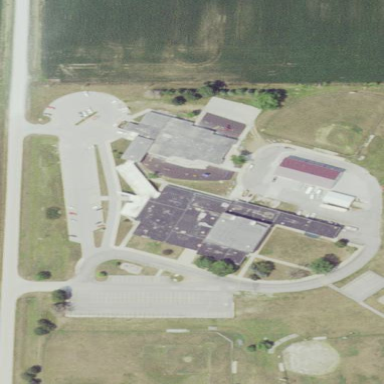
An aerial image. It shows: School building.